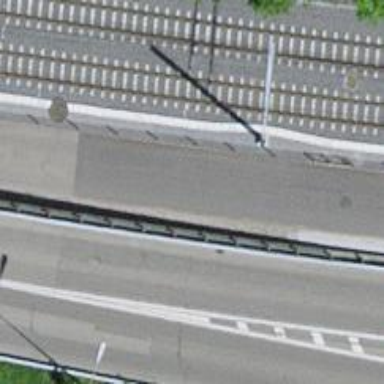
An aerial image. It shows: Guard rail.